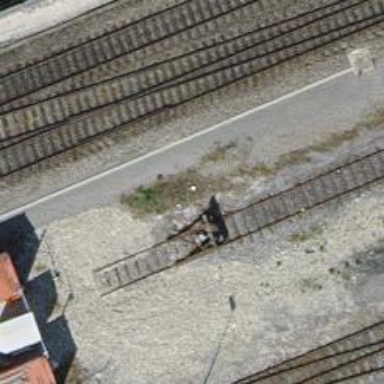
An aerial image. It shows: Railway buffer stop.